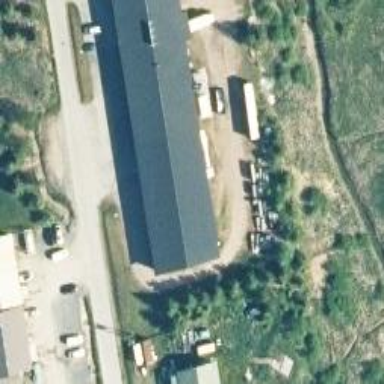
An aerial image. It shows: Industrial building.